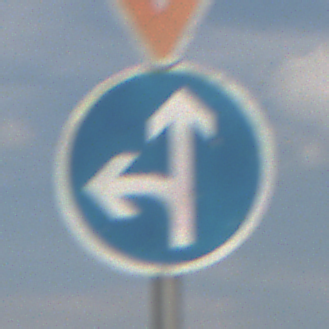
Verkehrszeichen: VorgeschriebeneFahrtrichtungGeradeausOderLinks
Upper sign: VorfahrtGewaehren
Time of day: MorningAfternoon
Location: Outdoor (Nature)
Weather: PartlyCloudy
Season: NotSpecified
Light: Natural